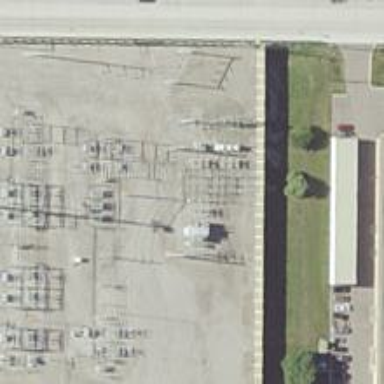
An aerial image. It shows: Switch for power supply.